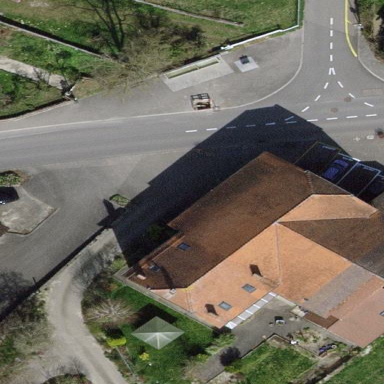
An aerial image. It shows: Residential building.